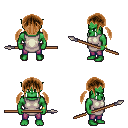
a pixel art fantasy rpg character, male body template, orc, green skin, white tunic, magenta pants, brown twin-tailed hairstyle, bracelets, spear, four views (front, back, left, right), 2x2 character sprite sheet, small pixel art, hard edges, no anti-aliasing